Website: home-depot
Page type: delivery-shipping
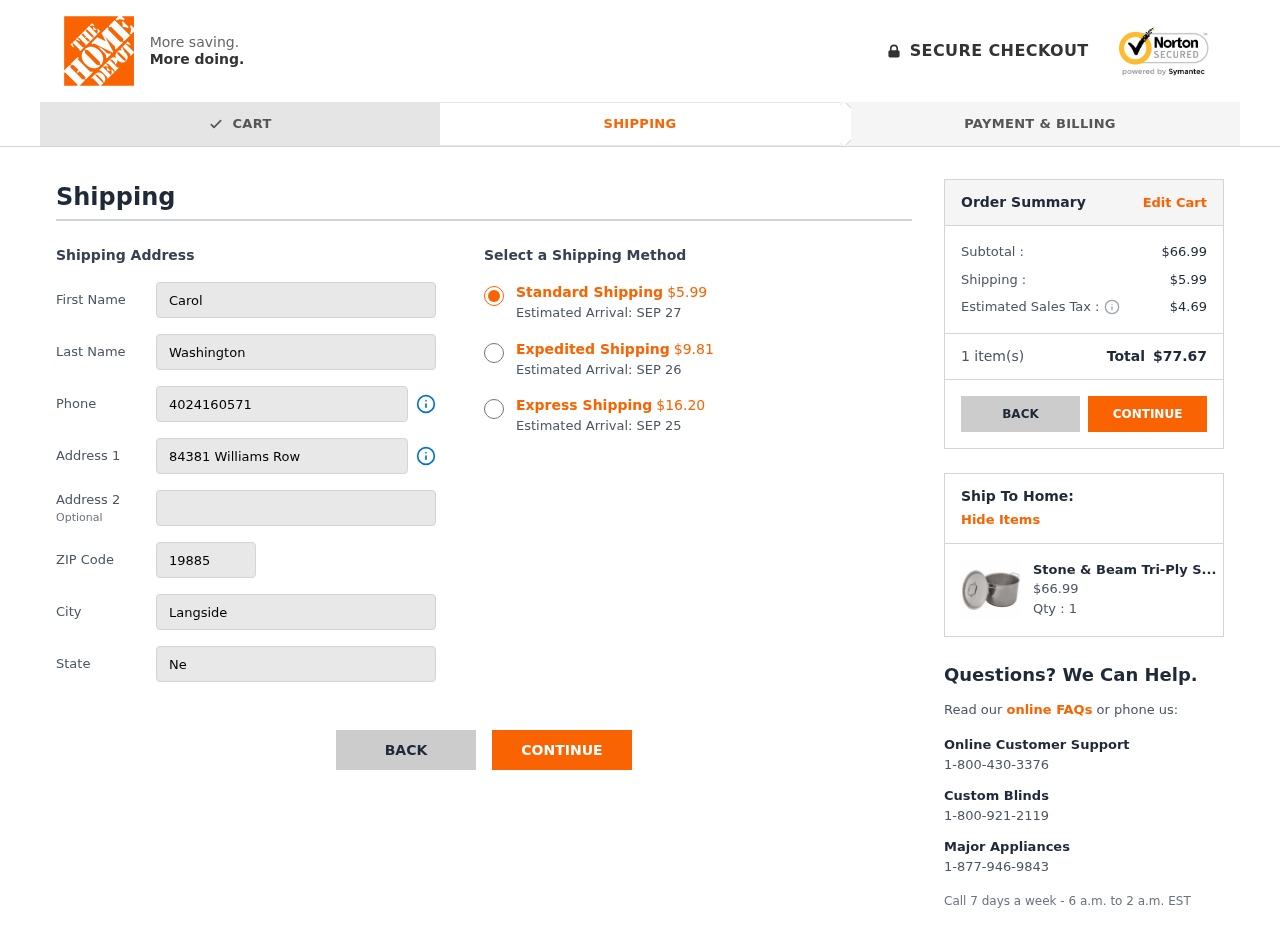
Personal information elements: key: PII_CITY
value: Langside
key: PII_FIRSTNAME
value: Carol
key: PII_LASTNAME
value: Washington
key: PII_PHONE
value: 4024160571
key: PII_POSTCODE
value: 19885
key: PII_STATE
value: Nebraska
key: PII_STREET
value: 84381 Williams Row
Product elements: key: PRODUCT1_NAME
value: Stone & Beam Tri-Ply Stainless Steel Stockpot, 12-Quart (Renewed)
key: PRODUCT1_PRICE
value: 66.99
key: PRODUCT1_QUANTITY
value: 1
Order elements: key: ORDER_SHIPPING_COST_STANDARD
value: $5.99
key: ORDER_DELIVERY_DATE
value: SEP 27
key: ORDER_SHIPPING_COST_EXPEDITED
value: $9.81
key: ORDER_DELIVERY_DATE_EXPEDITED
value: SEP 26
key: ORDER_SHIPPING_COST_EXPRESS
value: $16.20
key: ORDER_DELIVERY_DATE_EXPRESS
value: SEP 25
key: ORDER_SUBTOTAL
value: $66.99
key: ORDER_SHIPPING_COST
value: $5.99
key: ORDER_TAX
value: $4.69
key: ORDER_NUM_ITEMS
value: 1
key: ORDER_TOTAL
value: $77.67